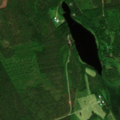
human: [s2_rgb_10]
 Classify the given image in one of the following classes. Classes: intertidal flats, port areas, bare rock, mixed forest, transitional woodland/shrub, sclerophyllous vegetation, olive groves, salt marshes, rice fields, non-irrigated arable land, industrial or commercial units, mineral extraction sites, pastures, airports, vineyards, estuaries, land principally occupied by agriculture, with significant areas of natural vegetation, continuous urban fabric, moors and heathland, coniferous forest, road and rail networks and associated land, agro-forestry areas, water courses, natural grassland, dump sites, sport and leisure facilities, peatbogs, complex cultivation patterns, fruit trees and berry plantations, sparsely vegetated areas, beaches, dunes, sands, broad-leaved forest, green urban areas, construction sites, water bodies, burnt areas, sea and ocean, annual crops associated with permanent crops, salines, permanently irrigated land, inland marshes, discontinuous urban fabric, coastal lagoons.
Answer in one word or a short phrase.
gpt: coniferous forest, mixed forest